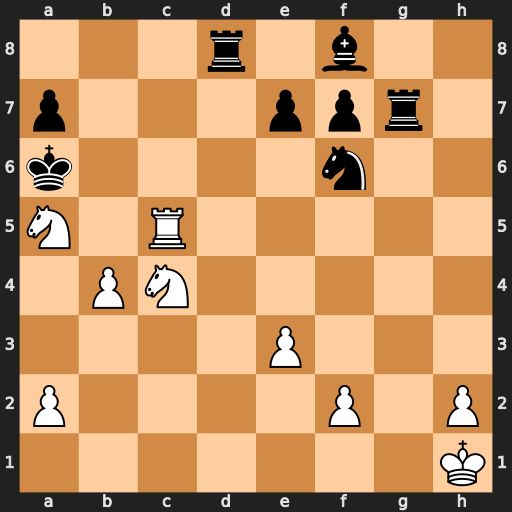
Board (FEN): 3r1b2/p3ppr1/k4n2/N1R5/1PN5/4P3/P4P1P/7K
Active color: w
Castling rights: -
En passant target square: -
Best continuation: b5#